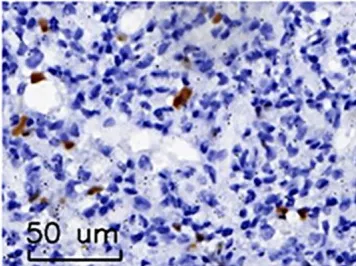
The pathological finding of DIHH. Low Ki-67 index. At the magnification of x200.
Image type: pathology (immunostaining)